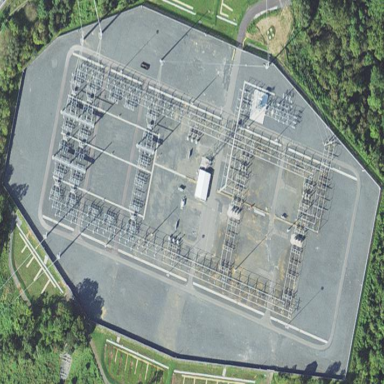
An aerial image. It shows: Power substation with transmission level designation. It is enclosed by fence.